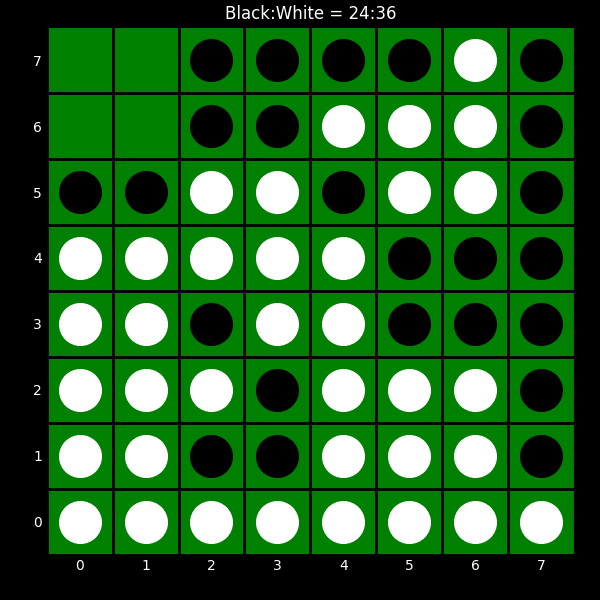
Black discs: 24
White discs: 36